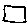
Label: square